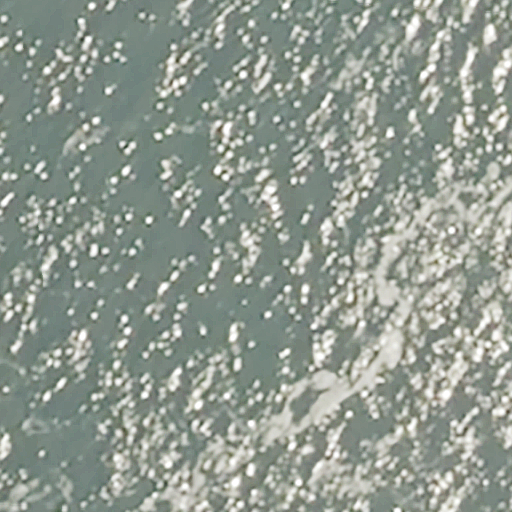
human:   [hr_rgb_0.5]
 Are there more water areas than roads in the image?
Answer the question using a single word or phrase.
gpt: no

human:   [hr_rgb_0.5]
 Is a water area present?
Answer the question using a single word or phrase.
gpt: yes

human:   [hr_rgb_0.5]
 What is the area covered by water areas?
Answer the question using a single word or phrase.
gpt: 10603m2

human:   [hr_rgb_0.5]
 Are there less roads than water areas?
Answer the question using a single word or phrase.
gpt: no

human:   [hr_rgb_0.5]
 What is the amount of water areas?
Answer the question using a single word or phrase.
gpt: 1

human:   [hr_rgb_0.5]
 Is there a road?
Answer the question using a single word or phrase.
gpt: yes

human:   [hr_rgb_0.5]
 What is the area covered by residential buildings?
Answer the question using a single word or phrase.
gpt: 0m2

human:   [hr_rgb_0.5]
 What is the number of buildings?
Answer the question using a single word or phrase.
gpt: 0

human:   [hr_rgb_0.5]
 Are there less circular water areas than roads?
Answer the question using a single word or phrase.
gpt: yes

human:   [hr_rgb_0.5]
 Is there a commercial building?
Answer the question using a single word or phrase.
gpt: no

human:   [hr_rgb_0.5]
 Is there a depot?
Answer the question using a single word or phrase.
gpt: no

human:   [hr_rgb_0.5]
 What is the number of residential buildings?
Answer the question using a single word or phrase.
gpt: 0

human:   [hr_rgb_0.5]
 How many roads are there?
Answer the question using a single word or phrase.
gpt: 2

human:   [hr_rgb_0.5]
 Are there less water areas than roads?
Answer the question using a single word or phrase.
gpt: yes

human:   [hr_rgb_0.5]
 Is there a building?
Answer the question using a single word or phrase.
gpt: no

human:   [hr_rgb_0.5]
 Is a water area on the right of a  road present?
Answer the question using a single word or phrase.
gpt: no

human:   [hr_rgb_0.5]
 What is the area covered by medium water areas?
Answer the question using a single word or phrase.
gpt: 0m2

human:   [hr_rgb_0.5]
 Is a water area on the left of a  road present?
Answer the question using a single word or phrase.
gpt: no

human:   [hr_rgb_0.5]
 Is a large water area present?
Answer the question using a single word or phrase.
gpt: yes

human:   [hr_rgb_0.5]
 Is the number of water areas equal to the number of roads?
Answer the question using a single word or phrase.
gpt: no

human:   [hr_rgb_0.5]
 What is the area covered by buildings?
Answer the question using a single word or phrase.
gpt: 0m2

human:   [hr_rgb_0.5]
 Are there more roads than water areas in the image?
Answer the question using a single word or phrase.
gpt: yes

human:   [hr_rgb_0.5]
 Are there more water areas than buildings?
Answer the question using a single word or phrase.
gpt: yes

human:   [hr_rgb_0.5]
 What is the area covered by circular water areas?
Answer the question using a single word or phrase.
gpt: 0m2

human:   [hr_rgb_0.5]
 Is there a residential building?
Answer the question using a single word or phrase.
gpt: no

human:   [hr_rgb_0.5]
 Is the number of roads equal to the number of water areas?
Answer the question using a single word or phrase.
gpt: no

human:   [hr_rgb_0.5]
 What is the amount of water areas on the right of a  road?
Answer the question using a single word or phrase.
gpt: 0

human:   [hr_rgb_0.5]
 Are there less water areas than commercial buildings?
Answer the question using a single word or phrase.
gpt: no

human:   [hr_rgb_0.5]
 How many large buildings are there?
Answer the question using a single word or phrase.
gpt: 0

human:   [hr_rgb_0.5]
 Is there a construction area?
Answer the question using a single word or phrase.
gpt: no

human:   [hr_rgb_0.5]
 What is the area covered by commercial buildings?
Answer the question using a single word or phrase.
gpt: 0m2

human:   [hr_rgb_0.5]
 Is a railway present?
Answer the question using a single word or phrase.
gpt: no

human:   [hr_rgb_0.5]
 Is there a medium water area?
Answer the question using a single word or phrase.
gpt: no

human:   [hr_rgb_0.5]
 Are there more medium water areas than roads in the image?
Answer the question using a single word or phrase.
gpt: no

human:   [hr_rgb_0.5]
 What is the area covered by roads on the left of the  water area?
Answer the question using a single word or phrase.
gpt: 0m2

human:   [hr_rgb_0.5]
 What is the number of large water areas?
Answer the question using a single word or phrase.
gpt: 1

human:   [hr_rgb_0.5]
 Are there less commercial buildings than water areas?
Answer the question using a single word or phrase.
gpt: yes

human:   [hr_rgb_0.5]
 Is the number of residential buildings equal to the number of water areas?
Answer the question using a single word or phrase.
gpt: no

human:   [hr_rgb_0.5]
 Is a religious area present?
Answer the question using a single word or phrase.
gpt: no

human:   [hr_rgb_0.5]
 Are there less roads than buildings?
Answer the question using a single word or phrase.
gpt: no

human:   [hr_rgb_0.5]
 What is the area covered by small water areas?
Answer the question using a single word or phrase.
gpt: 0m2

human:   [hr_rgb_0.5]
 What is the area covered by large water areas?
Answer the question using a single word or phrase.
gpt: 10603m2

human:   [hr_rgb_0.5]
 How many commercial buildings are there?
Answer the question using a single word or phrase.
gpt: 0

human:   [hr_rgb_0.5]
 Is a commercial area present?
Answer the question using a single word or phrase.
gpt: no

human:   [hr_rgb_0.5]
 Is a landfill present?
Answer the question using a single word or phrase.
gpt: no

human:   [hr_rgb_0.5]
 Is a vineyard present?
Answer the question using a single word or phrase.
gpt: no

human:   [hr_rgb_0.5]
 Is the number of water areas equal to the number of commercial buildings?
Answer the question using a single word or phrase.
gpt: no

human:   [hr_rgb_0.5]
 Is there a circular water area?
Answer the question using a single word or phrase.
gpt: no

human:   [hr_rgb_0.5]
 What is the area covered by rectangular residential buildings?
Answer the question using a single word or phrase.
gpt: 0m2

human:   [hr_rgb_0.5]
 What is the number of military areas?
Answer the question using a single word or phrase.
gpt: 0

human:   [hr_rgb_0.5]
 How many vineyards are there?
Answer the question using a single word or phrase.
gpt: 0

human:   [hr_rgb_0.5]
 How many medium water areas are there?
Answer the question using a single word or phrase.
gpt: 0

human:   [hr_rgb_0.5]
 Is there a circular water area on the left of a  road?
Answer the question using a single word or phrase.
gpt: no

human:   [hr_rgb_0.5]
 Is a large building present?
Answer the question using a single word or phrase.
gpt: no

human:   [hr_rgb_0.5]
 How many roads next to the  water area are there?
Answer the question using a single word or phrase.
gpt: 2

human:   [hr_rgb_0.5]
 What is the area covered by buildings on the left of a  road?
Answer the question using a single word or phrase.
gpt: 0m2

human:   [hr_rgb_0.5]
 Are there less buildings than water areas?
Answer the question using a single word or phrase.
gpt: yes

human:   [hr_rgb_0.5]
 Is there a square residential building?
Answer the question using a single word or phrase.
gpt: no

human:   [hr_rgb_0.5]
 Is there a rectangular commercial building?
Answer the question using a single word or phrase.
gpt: no

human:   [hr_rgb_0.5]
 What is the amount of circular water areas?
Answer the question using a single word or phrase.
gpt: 0

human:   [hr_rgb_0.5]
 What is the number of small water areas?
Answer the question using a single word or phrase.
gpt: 0

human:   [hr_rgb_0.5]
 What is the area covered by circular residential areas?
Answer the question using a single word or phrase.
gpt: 0m2

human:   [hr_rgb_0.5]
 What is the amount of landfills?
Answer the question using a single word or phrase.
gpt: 0

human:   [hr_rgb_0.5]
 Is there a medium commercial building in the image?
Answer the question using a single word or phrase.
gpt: no